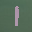
Label: 1